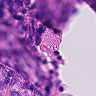
Metastatic tissue present: yes